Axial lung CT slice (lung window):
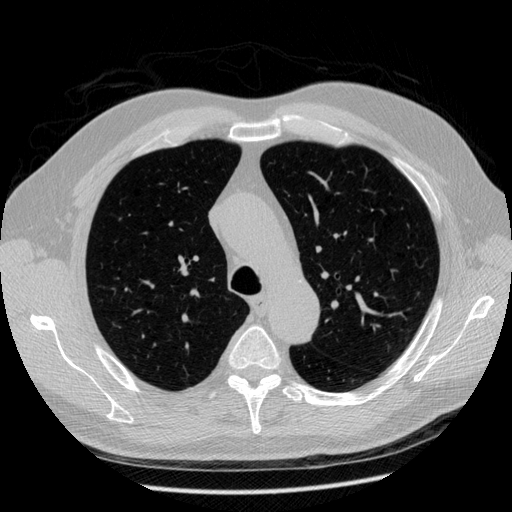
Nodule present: no